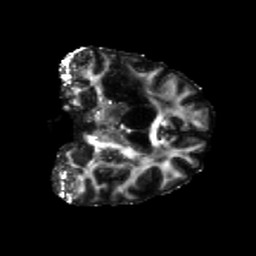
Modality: FA
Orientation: coronal
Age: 60
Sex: female
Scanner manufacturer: siemens
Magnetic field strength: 3 T
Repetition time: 5.25 s
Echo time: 0.08 s